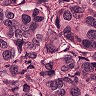
Metastatic tissue present: yes